I will show an image sequence of human cooking. I have annotated the images with numbered circles. Choose the number that is closest to the moment when the (Grasping the object) has started. You are a five-time world champion in this game. Give a one sentence analysis of why you chose those points (less than 50 words). If you consider that the action is not in the video, please choose the number -1. Provide your answer at the end in a json file of this format: {"points": []}
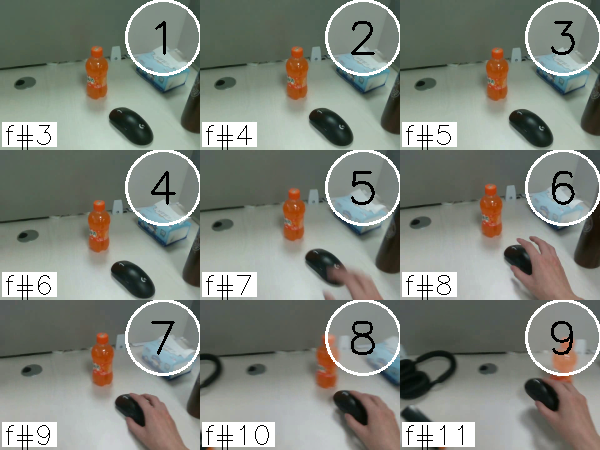
Frame 7 shows the clearest moment of hand-object contact.
{"points": [7]}